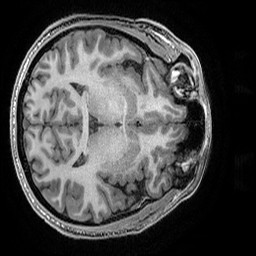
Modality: T1w
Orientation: axial
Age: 22
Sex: male
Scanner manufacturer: ge
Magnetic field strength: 3 T
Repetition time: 0.008184 s
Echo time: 0.003192 s